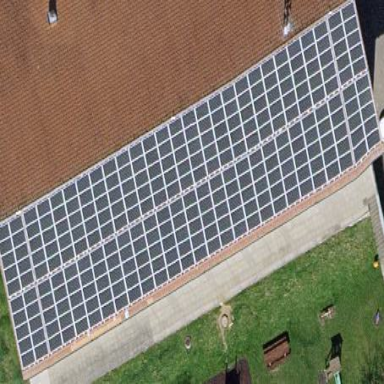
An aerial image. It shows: Solar power generator utilizing photovoltaic technology with solar photovoltaic panels.